Question: Can some one help me to figure out how to remove the first line from left, as shown in the next img

And this is my CSS code:
'''
.col-sm-6:after {
content: "";
width: 1px;
background: none repeat scroll 0% 0% #DDD;
height: 100%;
position: absolute;
top:0;
left: 0px;
right: 0px;
overflow: hidden;
}
'''
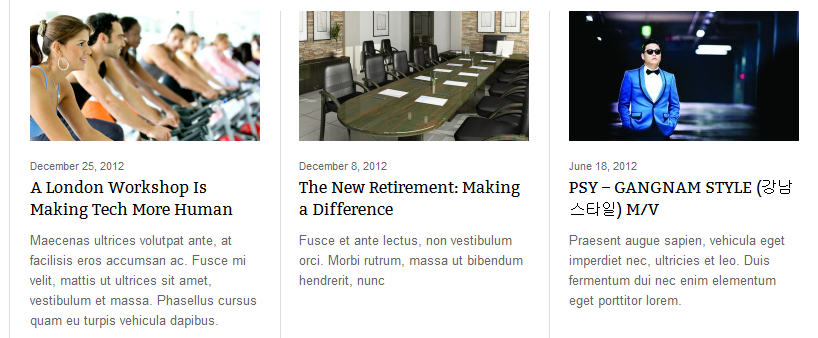
Answer: here you go:
'''
.col-sm-6:first-child:after {
height: 0;
}
'''
<URL>